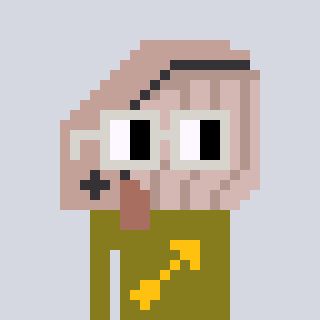
a pixel art character with square light gray glasses, a whale-shaped head and a gunk-colored body on a cool background